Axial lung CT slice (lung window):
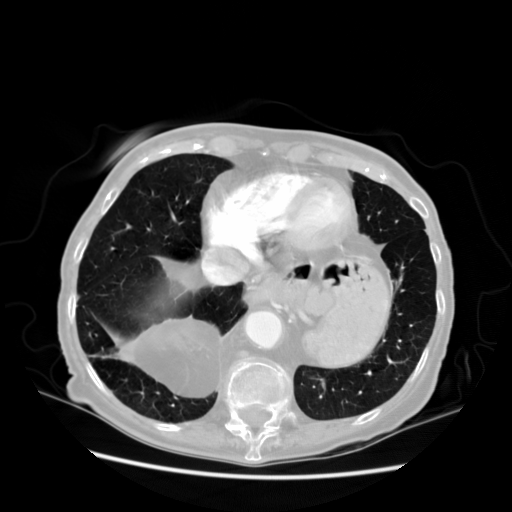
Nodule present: no